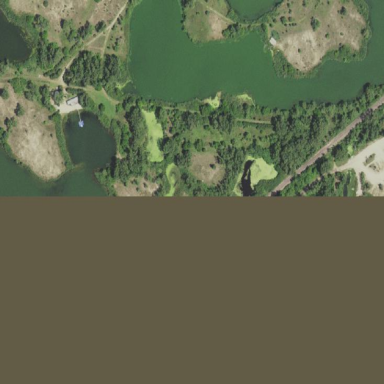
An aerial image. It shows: Serene lake surrounded by nature.